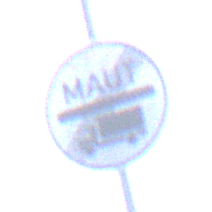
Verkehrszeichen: EndeMautpflicht
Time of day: SunriseSunset
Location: Outdoor (Suburban)
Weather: PartlyCloudy
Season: NotSpecified
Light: Natural